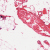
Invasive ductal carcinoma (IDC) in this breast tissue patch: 0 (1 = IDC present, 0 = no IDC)